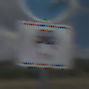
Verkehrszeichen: MehrfachbesetzePersonenkraftwagenFrei
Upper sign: Busssonderstreifen
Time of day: Midday
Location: Outdoor (Nature)
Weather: PartlyCloudy
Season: NotSpecified
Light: Natural